Question: Game Rule: Clicking a light toggles itself and its adjacent (up, down, left, right) lights. What is the minimum number of clicks required to turn off all the lights?
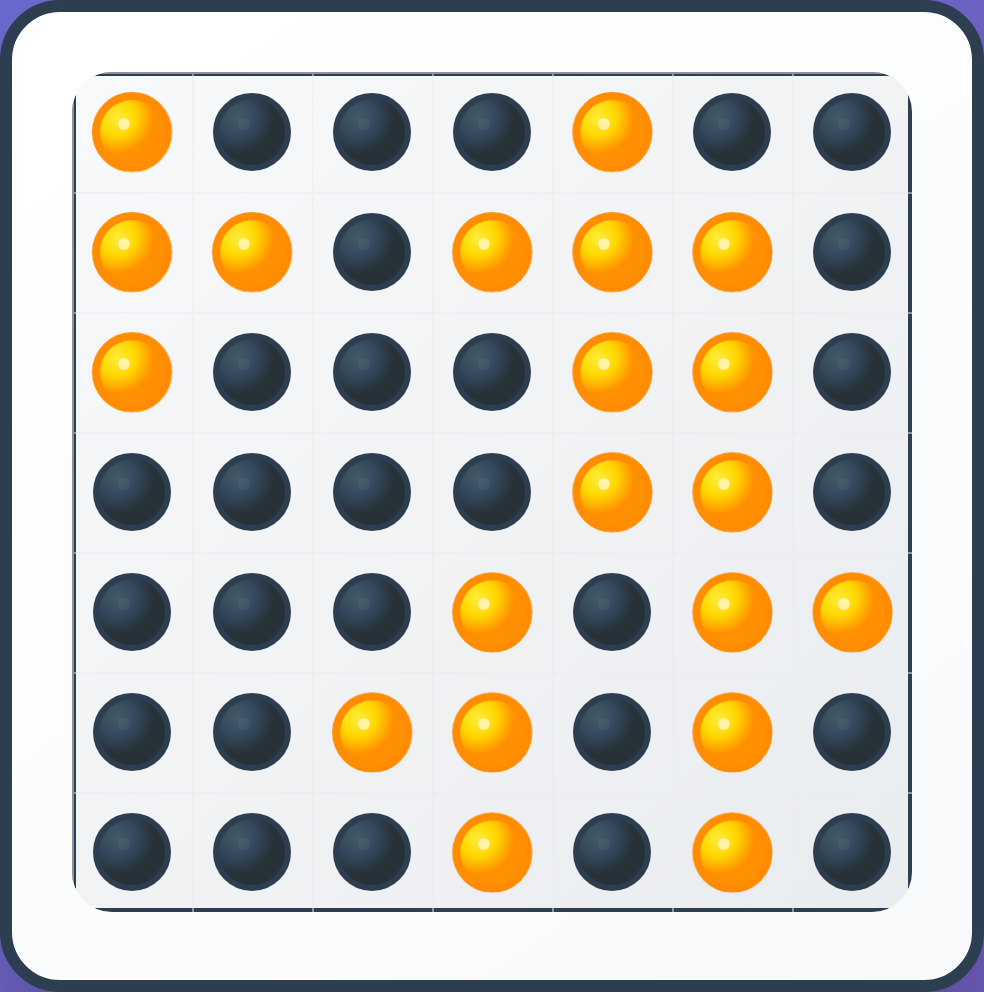
Answer: 6